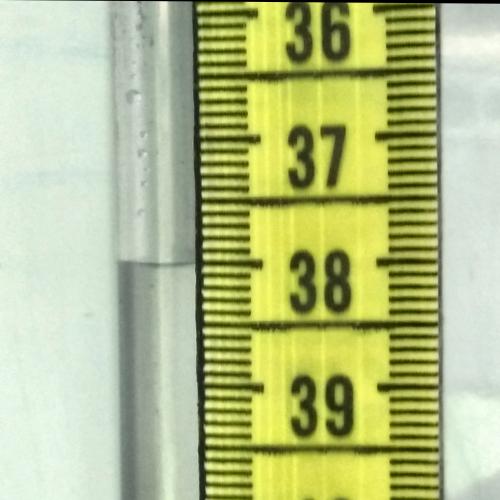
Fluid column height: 38.0 cm